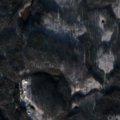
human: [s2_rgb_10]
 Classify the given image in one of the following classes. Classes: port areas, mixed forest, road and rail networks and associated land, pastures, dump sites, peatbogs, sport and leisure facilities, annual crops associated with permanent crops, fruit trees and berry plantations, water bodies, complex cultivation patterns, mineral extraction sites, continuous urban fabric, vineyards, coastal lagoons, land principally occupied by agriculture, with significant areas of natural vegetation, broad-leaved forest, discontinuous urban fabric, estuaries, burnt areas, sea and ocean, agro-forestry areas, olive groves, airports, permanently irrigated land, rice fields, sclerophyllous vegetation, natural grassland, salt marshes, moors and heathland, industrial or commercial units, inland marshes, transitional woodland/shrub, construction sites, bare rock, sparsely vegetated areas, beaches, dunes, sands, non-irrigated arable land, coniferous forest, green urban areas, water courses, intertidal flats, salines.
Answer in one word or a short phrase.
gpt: coniferous forest, mixed forest, transitional woodland/shrub